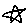
Label: star